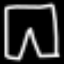
Label: pants